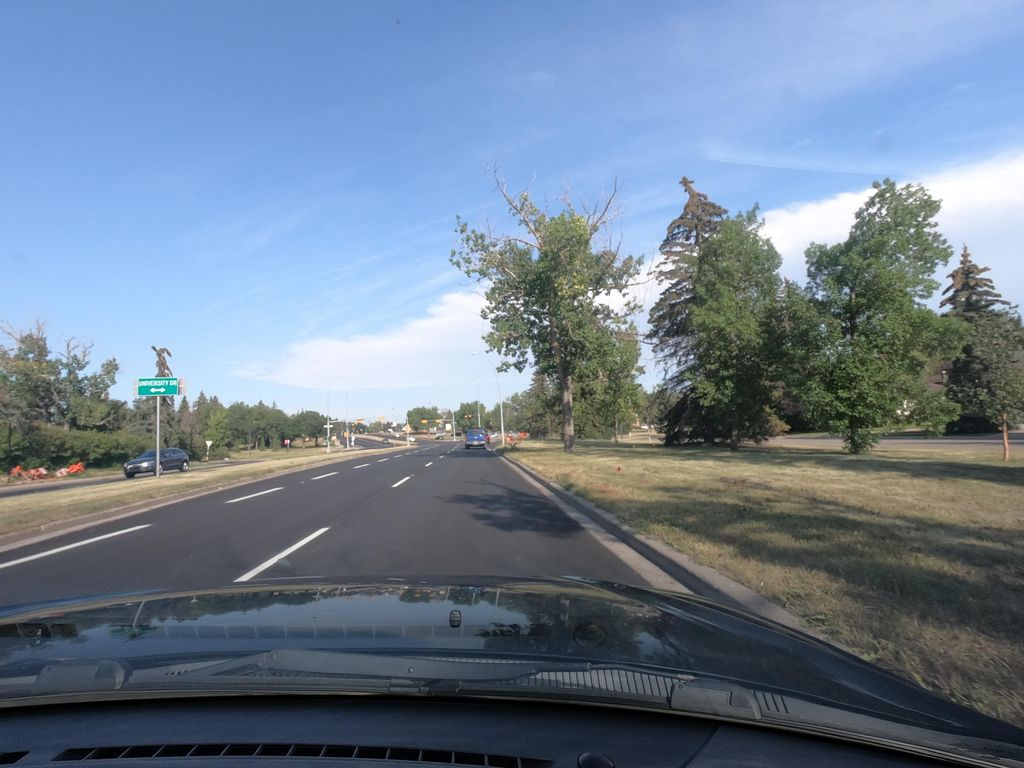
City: calgary